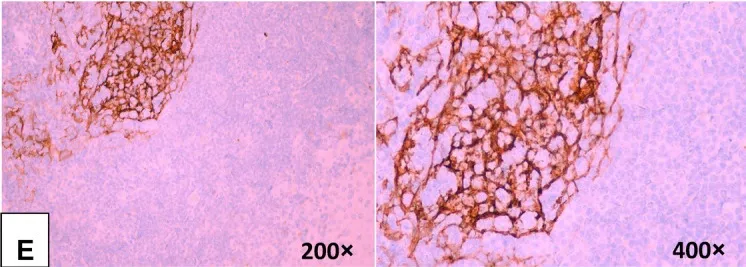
Microscopic findings of the liver confirming B-cell non-Hodgkin's lymphoma of MALT type. . (E). CD21 showed irregular follicular dendritic cell networks.
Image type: pathology (immunostaining)